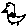
Label: bird